Question: I am trying to make a macro to insert a new column after the last occupied column in a sheet, then search for the column title "Part Number" in my example and Ctrl+F search for each string listed in the column, and search for it in another workbook. If the string is found in that workbook, I want "Found in 'Workbook Name'" to be filled in the same row as the part number it just searched for but the column that was created at the beginning. This is a part of a larger function so I am passing all the variables in including what's being searched for 'colTitle1', the book and sheet the values are on, 'BOM', the sheet "BOMSheet", and the document being searched 'SearchDoc".
The main function is here:
'''
Public Sub OCCLCheck(colTitle As String, BOM As Workbook, BOMSheet As Worksheet)
Dim OCCL As Variant
Dim OpenBook As Workbook
Dim pn As Variant
Dim lastRow As Integer
'Counts number of rows in Column A with content
lastRow = WorksheetFunction.CountA(Range("A:A"))
'Flashy but not good for regular use - uncomment when not showing off product
'Application.ScreenUpdating = False
'Code for user to indicate the OCCL doc with a file path box - add something to prompt again if cancelled
OCCL = Application.GetOpenFilename(Title:="Choose OCCL File", FileFilter:="Excel Files (*.xls*),*xls*")
If OCCL <> False Then
Set OpenBook = Application.Workbooks.Open(OCCL)
'OpenBook.Sheets(1).Range("A1:E20").Copy
End If
'Application.ScreenUpdating = True
Call SearchFunc("Part Number", BOM, BOMSheet, OCCL)
End Sub
'''
The search function is here:
'''
Public Sub SearchFunc(colTitle1 As String, BOM As Workbook, BOMSheet As Worksheet, SearchDoc As Workbook)
Dim pn As String
Dim colTitle2 As String
Dim c As Variant
Dim lastRow As Integer
'Code to search for something on something else, made for searching across books
'Find the column with colTitle1
With ActiveSheet.UsedRange
Set c = .find(colTitle1, LookIn:=xlValues)
If Not c Is Nothing Then
pn = ActiveSheet.Range(c.Address).Offset(1, 0).Select
End If
End With
'Count number of rows to iterate search through
lastRow = WorksheetFunction.CountA(Range("A:A"))
For i = 1 To lastRow
If Cells.find(What:=Workbooks(BOM).Worksheets(BOMSheet).Range(i, 2).Value, After:=ActiveCell, _
LookIn:=Workbooks(SearchDoc).Worksheets(1).xlValues, LookAt:=xlPart, SearchOrder:=xlByRows, SearchDirection:=xlNext, _
MatchCase:=False, SearchFormat:=False).Activate <> .Range(i, 2).Value Then 'Write not on occl to first unoccupied column also add code to find unoccupied column before this loop
End If
End Sub
'''
I am pretty lost at where to go now as I know what I want to do but I am new to VBA so getting the program to do it is my problem ATM, any suggestions are appreciated!
<URL>
<URL>
This is the error with the macro searching for const "Part Number"
[
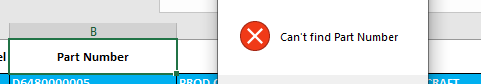
Answer: Most of the essential parts needed to build your solution should be within this script. I used xlWhole in the Find so that ABC1 would not match ABC10 but if part numbers are fixed length maybe xlPart is OK. Refactor into smaller subs and functions as necessary.
'''
Option Explicit
Sub macro()
Const COL_TITLE = "Part Number"
Dim wb As Workbook, ws As Worksheet, found As Range
Dim wbSearch As Workbook, wsSearch As Worksheet
Dim rng As Range, iResultCol As Integer, iPartCol As Integer
Set wb = ThisWorkbook
Set ws = wb.Sheets("BOM D6480000005")
' headers
Set rng = ws.UsedRange.Rows(1)
' determine part number col
Set found = rng.Find(COL_TITLE, , xlValues, xlPart)
If found Is Nothing Then
MsgBox "Can't find " & COL_TITLE, vbCritical, "Search failed"
Exit Sub
End If
iPartCol = found.Column
' determine last col
iResultCol = rng.Columns.count + rng.Column
ws.Cells(1, iResultCol) = "Search Result"
Debug.Print rng.Address, iPartCol, iResultCol
Dim sFilename As String
sFilename = Application.GetOpenFilename(Title:="Choose OCCL File", FileFilter:="Excel Files (*.xls*),*xls*")
If Len(sFilename) > 0 Then
Set wbSearch = Application.Workbooks.Open(sFilename)
Else
MsgBox "No file chosen", vbExclamation
Exit Sub
End If
' find last row
Dim iLastRow As Long, iRow As Long, sPartNo As String, count As Long
iLastRow = ws.Cells(Rows.count, iPartCol).End(xlUp).Row
Debug.Print "iLastRow", iLastRow
' search each sheet
For Each wsSearch In wbSearch.Sheets
For iRow = 2 To iLastRow
sPartNo = ws.Cells(iRow, iPartCol)
If Len(sPartNo) > 0 Then
Set found = wsSearch.UsedRange.Find(sPartNo, , xlValues, xlWhole)
If found Is Nothing Then
' not found
Else
ws.Cells(iRow, iResultCol) = "Found in " & wbSearch.Name & _
" " & wsSearch.Name & _
" at " & found.Address
count = count + 1
End If
End If
Next
Next
' end
wbSearch.Close False
MsgBox count & " matches", vbInformation, "Finished"
End Sub
'''